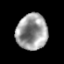
Tissue: prostate
Cell type: Epithelial cells
Senescence score: 0.2794
Nuclear area (px): 1097
Mean DAPI intensity: 154.674